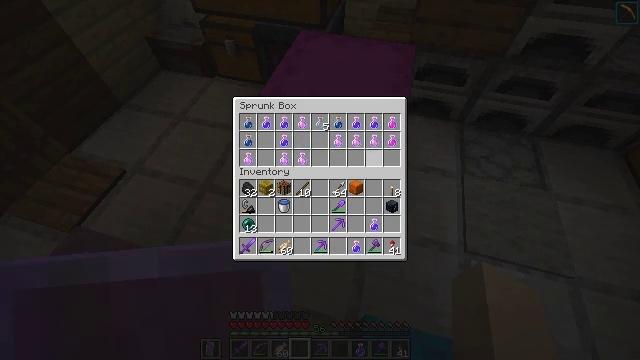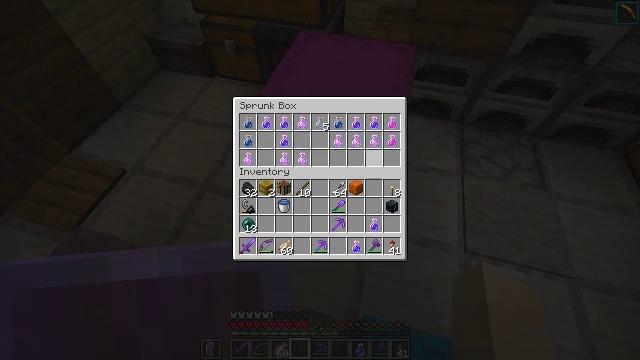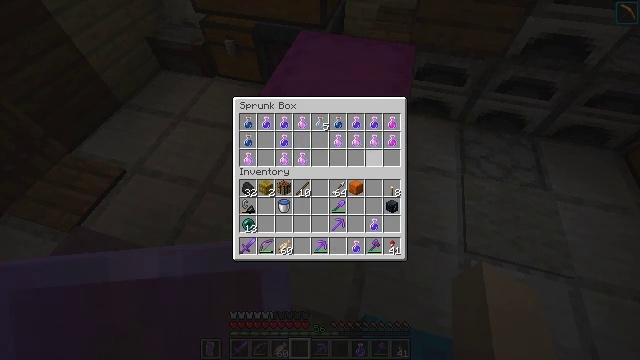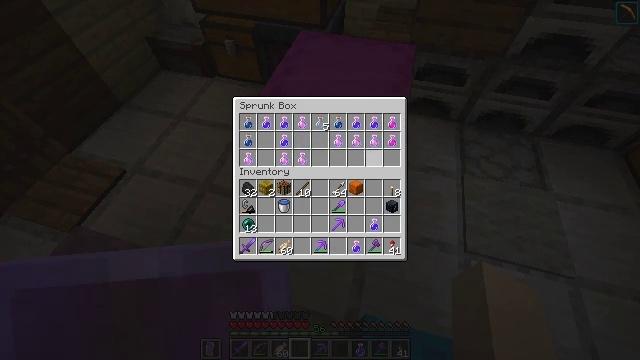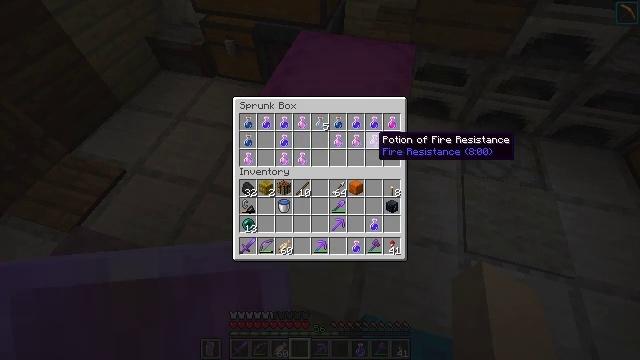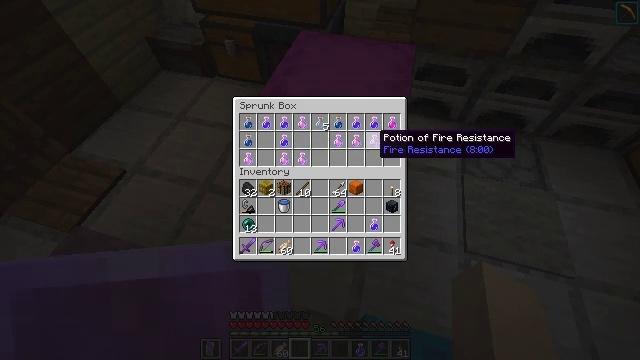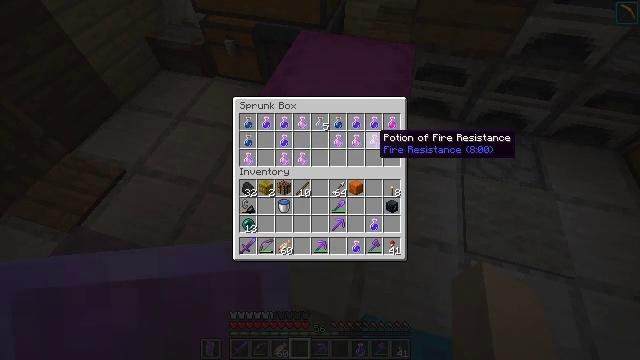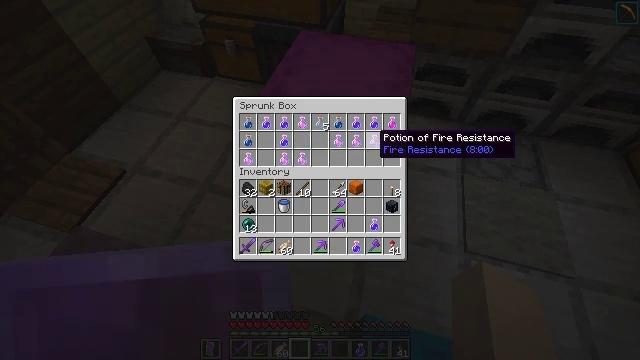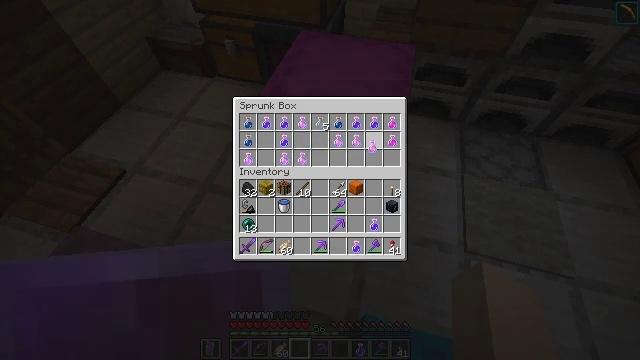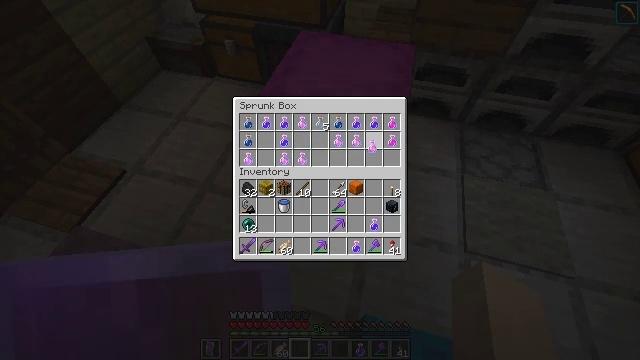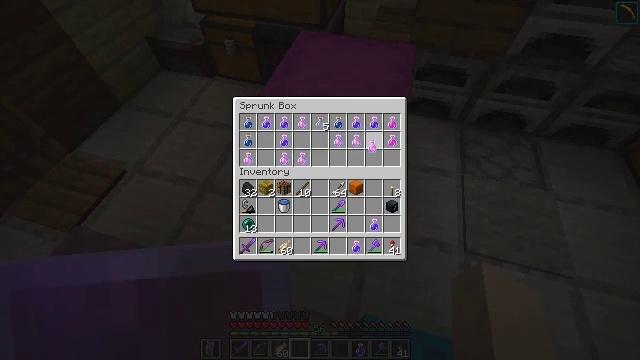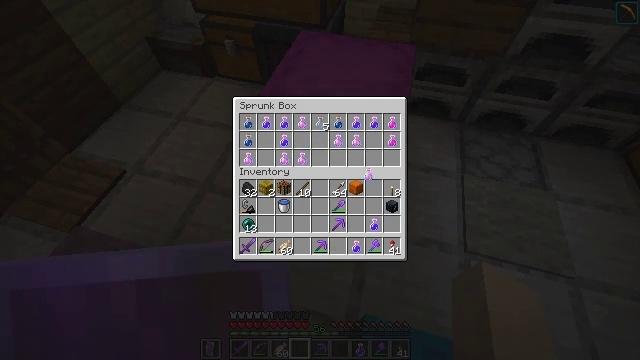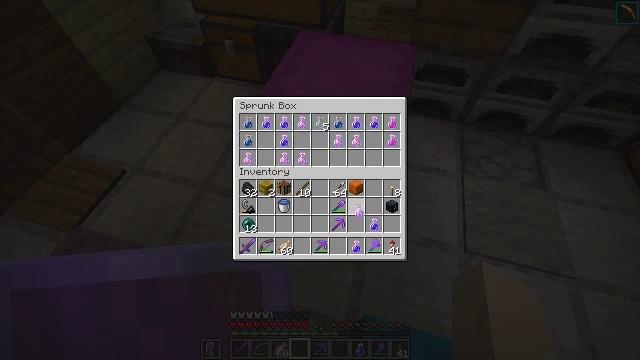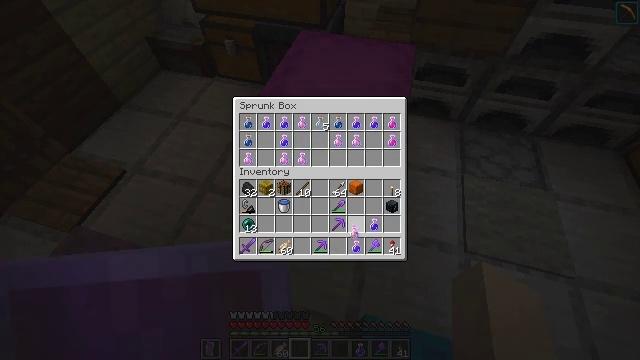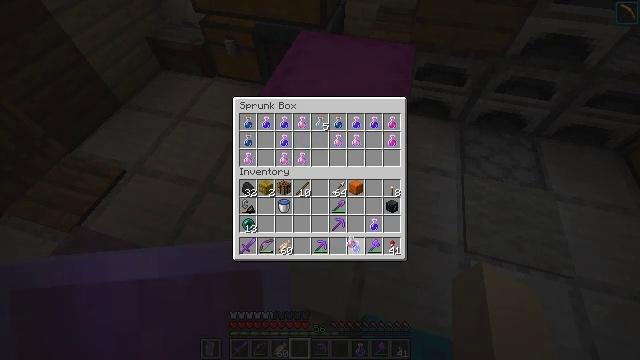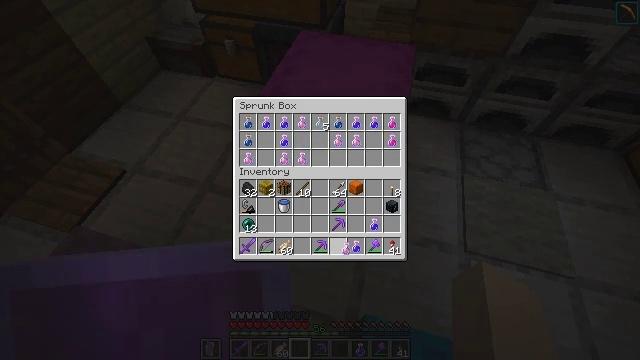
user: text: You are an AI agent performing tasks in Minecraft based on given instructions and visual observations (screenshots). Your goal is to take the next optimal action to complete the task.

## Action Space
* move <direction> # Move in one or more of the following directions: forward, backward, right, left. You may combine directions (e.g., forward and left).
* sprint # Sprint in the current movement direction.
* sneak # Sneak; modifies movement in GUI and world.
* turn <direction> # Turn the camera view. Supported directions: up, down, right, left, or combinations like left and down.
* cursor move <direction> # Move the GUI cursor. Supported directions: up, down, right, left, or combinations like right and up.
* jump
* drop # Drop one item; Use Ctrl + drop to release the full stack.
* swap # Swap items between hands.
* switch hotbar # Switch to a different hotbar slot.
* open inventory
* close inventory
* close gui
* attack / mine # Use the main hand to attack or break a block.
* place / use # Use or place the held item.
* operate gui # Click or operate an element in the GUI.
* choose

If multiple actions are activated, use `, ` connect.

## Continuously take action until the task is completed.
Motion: motion action
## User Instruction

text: Break the magenta shulker box to pick it up.
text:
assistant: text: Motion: turn up
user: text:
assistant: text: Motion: no_op
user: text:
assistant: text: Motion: no_op
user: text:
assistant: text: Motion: no_op
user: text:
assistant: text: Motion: no_op
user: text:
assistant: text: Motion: no_op
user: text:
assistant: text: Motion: no_op
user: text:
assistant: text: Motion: attack / mine
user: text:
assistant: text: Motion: attack / mine
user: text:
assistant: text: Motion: no_op
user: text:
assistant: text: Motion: turn down
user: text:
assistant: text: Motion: turn left and down
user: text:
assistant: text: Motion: turn down
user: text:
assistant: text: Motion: turn down
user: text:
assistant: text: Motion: turn down
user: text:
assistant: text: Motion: no_op
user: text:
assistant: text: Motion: no_op
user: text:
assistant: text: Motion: no_op
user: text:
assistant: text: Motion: no_op
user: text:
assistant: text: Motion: no_op
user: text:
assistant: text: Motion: no_op
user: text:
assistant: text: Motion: no_op
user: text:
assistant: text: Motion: no_op
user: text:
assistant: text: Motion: no_op
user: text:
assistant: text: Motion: no_op
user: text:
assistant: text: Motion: no_op
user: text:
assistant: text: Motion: attack / mine
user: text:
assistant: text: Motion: attack / mine
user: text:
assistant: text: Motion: no_op
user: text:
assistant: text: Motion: no_op